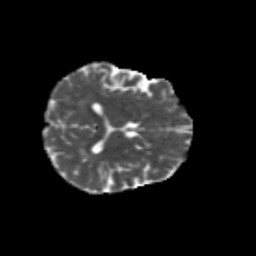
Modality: MD
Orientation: axial
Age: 68
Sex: male
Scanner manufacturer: siemens
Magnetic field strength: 3 T
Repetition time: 4.71 s
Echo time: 0.0906 s